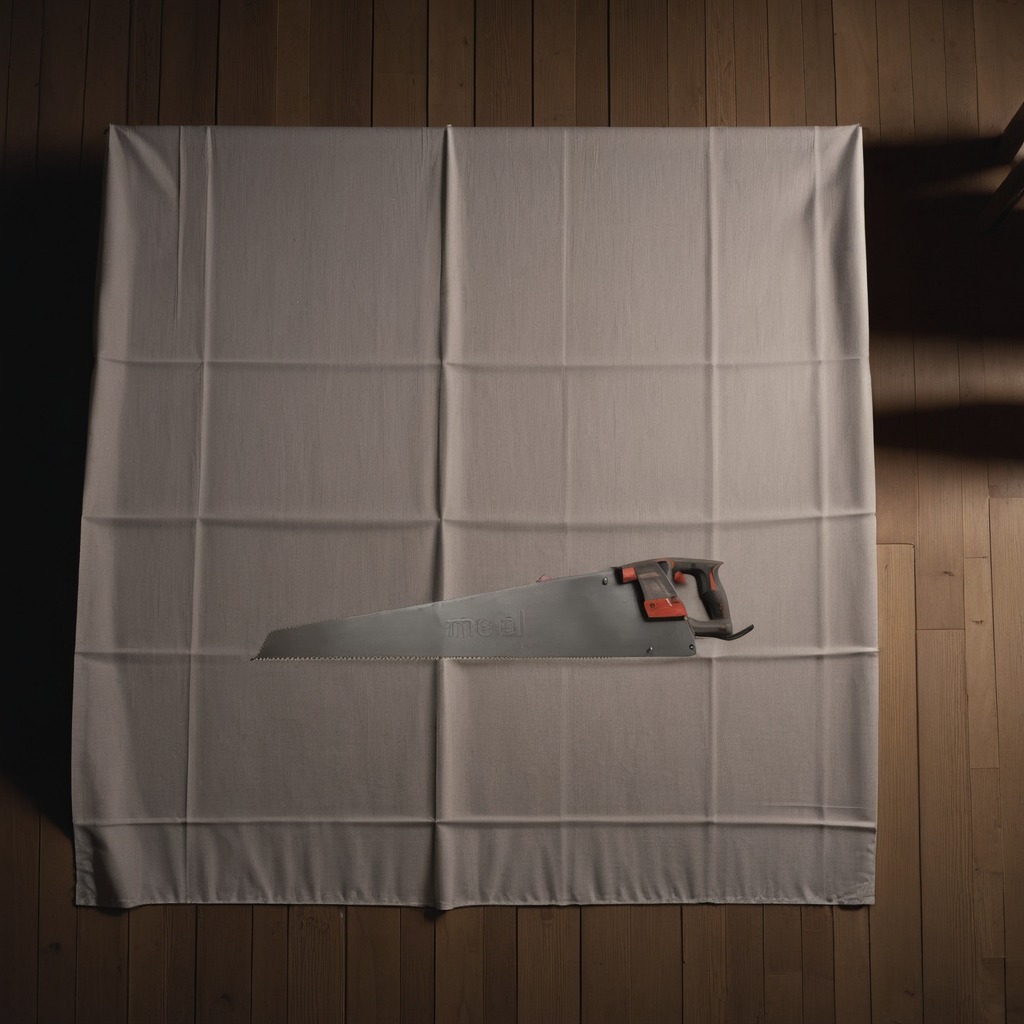
A metal saw is lying on a wooden table inside a workshop at night.